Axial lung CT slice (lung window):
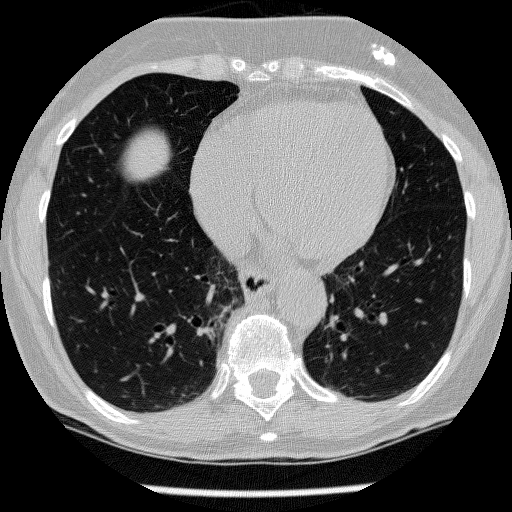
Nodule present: no